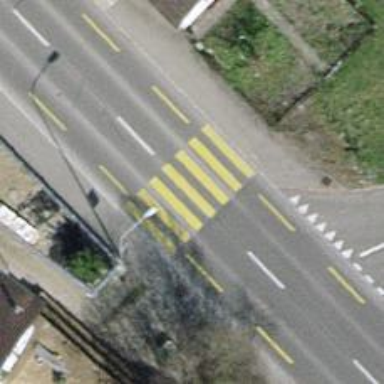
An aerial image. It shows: Marked crossing on footway.